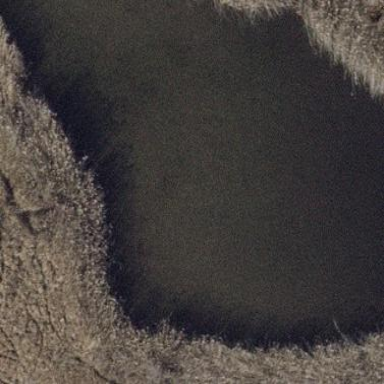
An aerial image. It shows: Peaceful pond surrounded by nature.